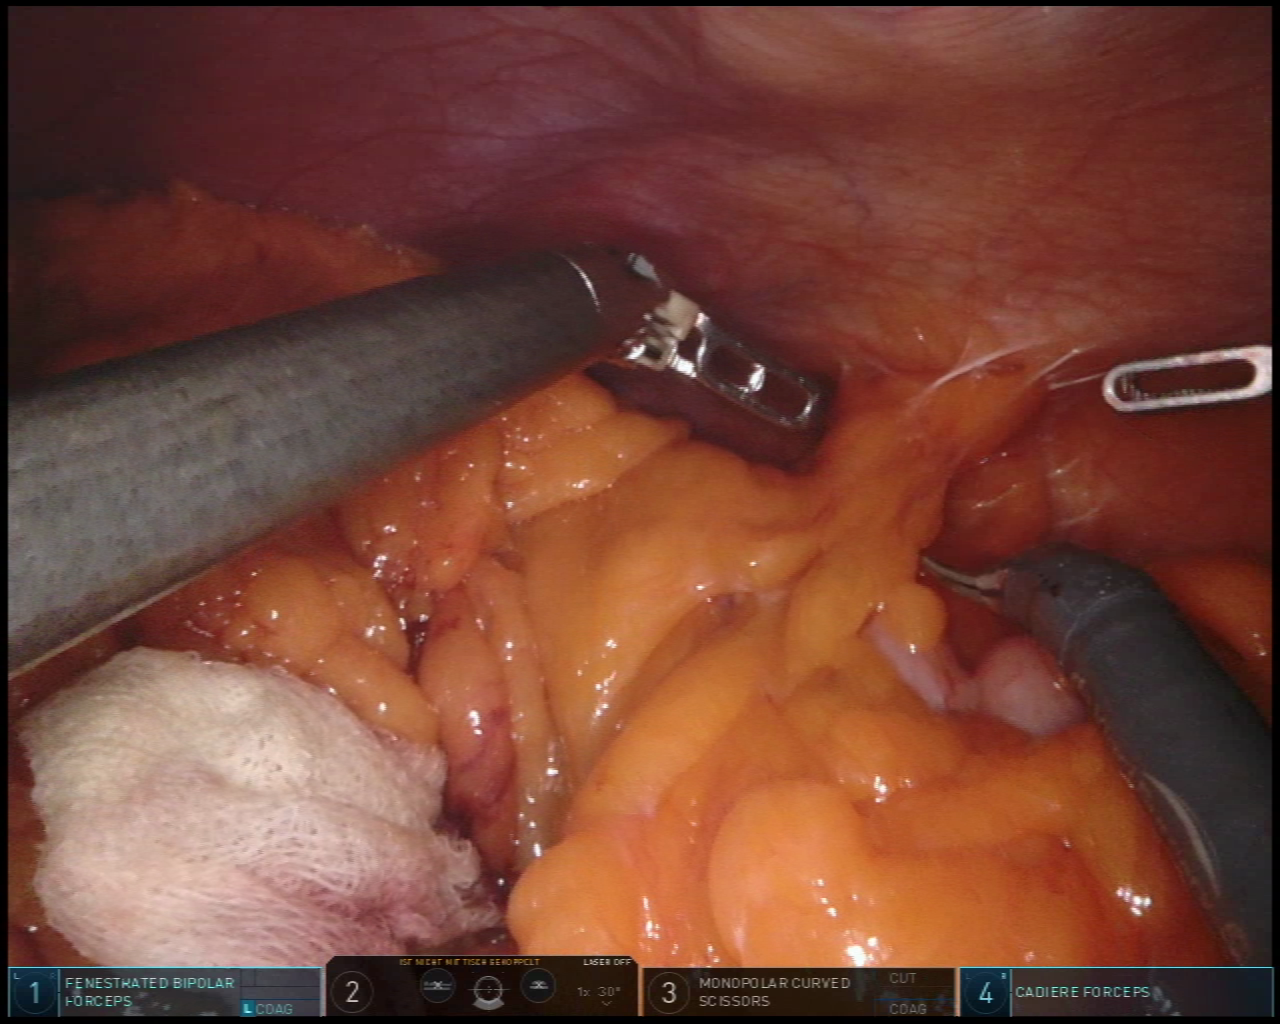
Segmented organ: abdominal_wall
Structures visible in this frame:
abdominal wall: yes
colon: yes
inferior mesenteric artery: no
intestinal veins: no
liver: no
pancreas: no
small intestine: no
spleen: no
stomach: no
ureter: no
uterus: no
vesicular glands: no